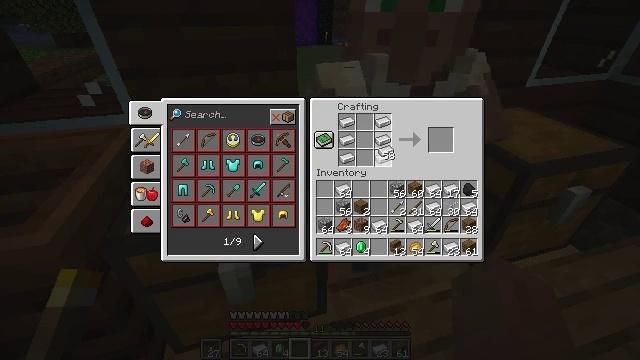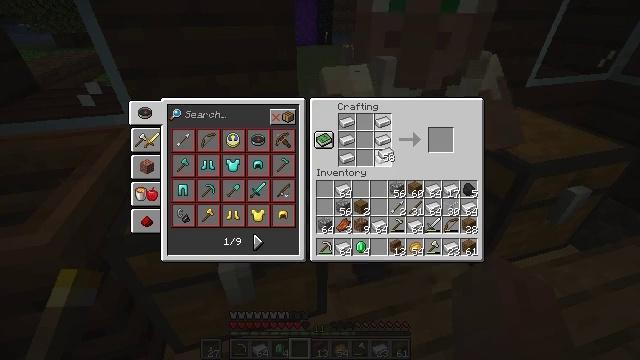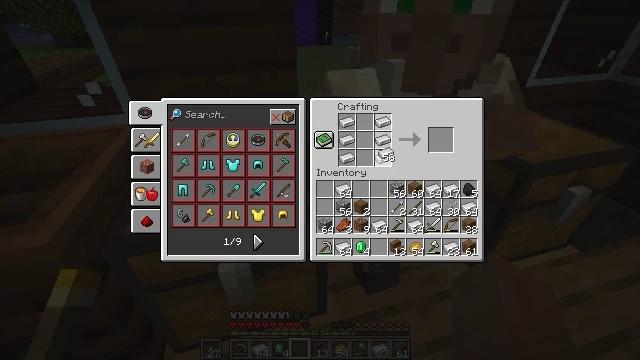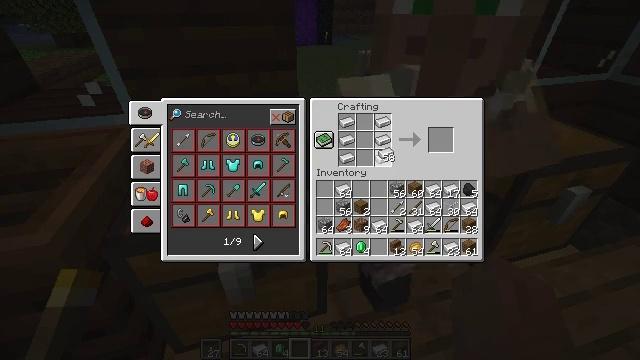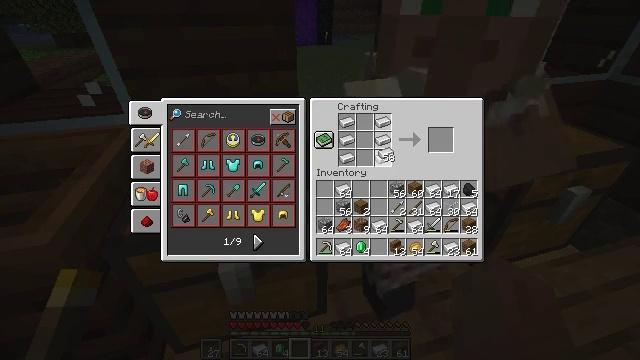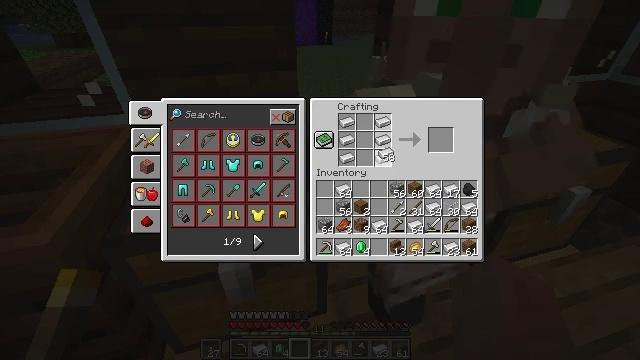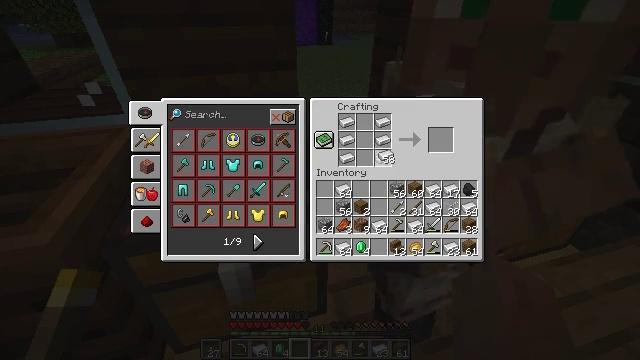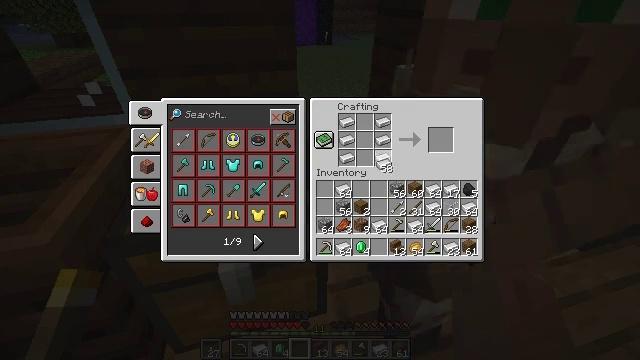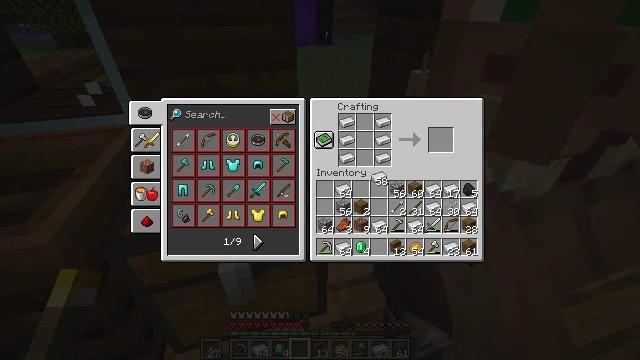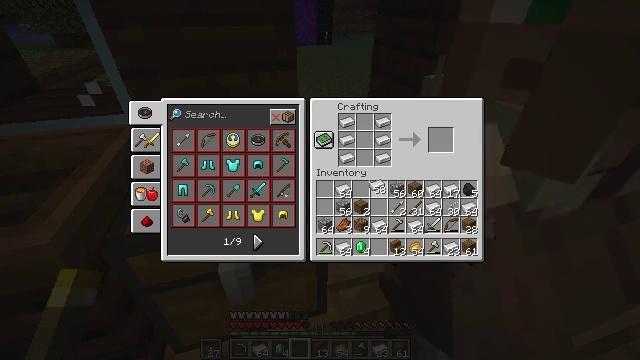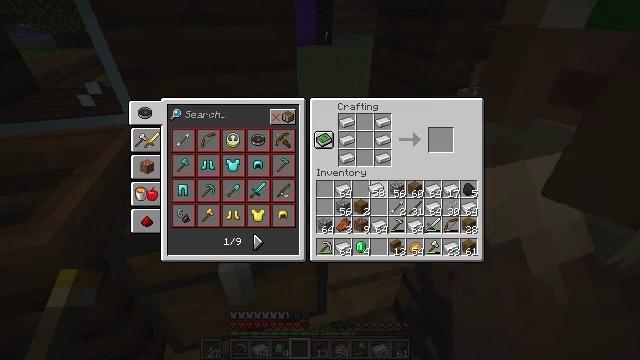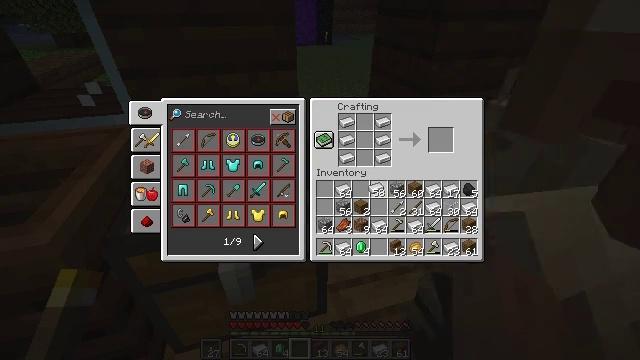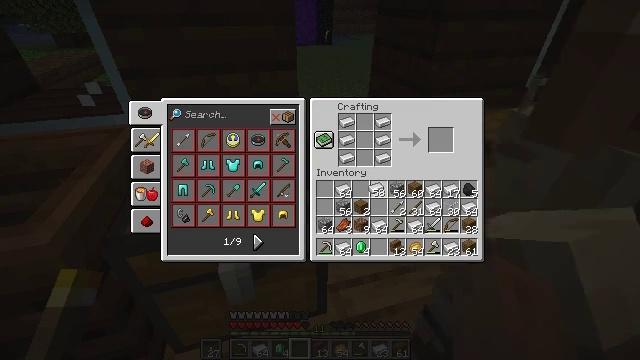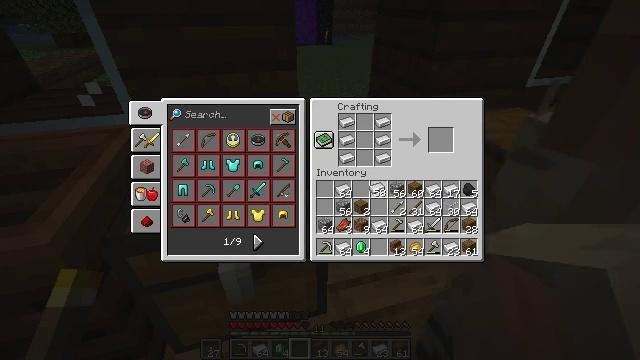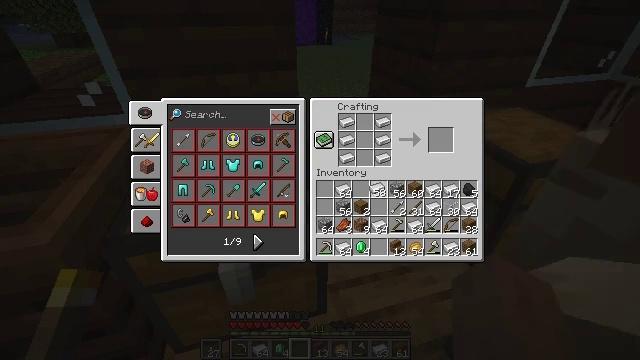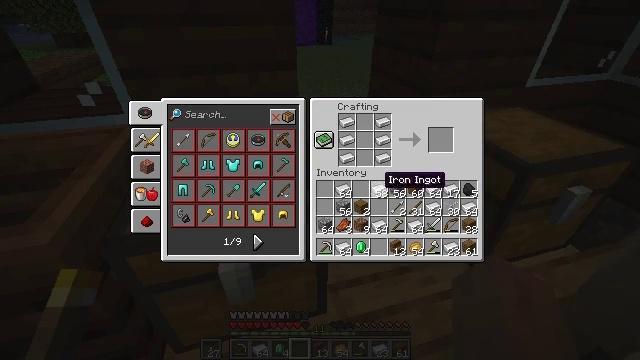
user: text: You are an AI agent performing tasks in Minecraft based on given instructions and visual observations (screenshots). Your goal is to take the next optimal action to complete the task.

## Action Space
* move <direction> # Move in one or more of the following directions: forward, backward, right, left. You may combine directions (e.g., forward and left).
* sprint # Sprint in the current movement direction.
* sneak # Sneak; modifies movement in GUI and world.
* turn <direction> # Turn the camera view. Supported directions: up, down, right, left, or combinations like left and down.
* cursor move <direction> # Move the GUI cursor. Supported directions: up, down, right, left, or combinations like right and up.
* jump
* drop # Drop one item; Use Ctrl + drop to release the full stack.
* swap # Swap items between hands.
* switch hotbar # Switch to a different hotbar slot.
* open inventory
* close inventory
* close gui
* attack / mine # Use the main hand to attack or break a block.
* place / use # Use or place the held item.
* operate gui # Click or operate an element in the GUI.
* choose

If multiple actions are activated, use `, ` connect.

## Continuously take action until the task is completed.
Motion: motion action
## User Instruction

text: Craft rails with iron ingots and a stick.
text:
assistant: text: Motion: choose
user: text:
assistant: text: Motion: choose
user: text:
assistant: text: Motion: choose
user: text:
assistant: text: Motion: choose
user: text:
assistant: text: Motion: choose
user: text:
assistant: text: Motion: no_op
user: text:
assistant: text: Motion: cursor move down
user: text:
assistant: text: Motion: cursor move down
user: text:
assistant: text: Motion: cursor move down
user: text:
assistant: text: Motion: no_op
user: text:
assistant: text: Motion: no_op
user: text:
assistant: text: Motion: no_op
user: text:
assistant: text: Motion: operate gui
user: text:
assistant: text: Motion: operate gui
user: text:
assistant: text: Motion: no_op
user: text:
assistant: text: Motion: no_op
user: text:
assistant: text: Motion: cursor move right
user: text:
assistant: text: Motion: cursor move right and down
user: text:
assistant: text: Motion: no_op
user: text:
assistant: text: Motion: no_op
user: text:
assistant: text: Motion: no_op
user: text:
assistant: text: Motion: no_op
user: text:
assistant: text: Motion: no_op
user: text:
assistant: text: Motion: operate gui
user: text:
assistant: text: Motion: operate gui
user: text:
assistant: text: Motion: operate gui
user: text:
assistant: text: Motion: cursor move left
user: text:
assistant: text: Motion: cursor move left
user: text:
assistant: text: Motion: no_op
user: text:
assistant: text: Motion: cursor move left and up